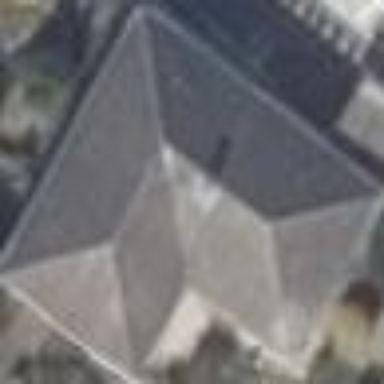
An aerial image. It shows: Detached building with flat roof.